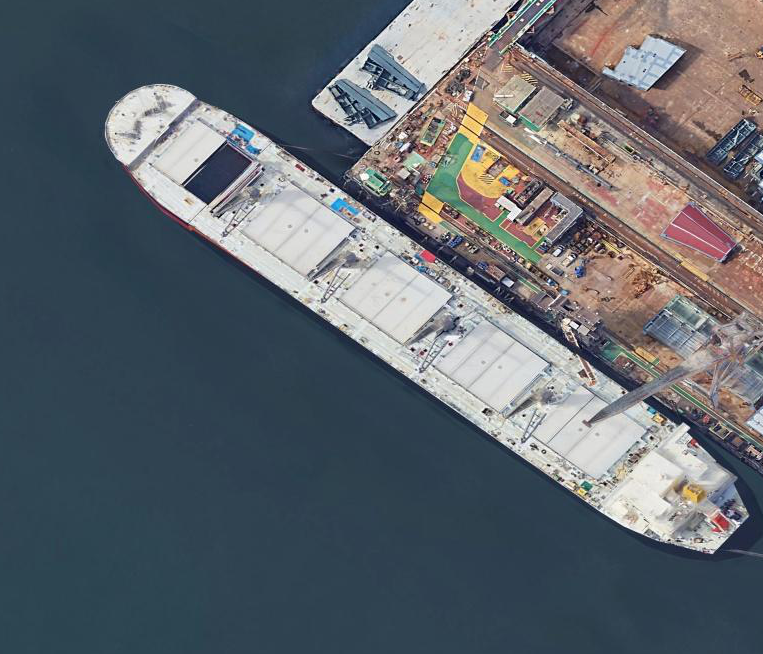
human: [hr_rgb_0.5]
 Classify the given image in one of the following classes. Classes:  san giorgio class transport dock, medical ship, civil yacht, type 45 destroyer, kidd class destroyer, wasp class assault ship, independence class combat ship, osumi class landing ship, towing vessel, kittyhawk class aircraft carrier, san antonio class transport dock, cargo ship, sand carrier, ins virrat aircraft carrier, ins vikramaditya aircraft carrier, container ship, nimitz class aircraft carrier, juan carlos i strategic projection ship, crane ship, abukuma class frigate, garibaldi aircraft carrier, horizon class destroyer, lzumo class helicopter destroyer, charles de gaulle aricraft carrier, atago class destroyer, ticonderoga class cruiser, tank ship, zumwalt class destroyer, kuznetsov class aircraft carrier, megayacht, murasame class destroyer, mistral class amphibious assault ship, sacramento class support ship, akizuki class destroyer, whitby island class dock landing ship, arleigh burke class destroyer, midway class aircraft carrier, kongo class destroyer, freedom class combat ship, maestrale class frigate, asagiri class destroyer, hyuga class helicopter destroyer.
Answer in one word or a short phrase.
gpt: Cargo ship